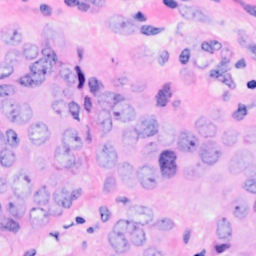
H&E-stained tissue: Breast